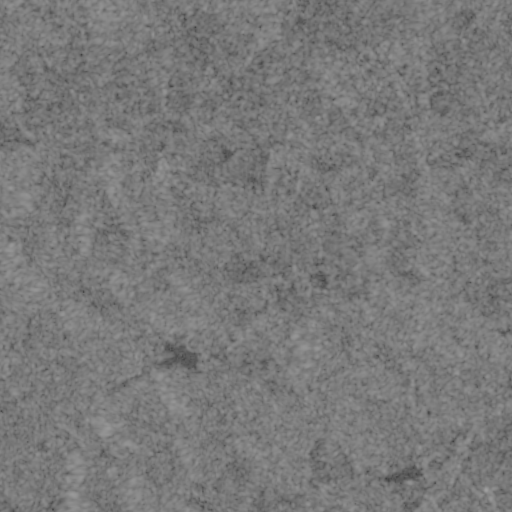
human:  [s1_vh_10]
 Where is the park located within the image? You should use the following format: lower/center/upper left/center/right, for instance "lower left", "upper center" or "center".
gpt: The park is located in the upper center of the image.
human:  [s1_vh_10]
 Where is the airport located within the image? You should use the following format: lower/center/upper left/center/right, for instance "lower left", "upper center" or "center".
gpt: There is no airport in the image.

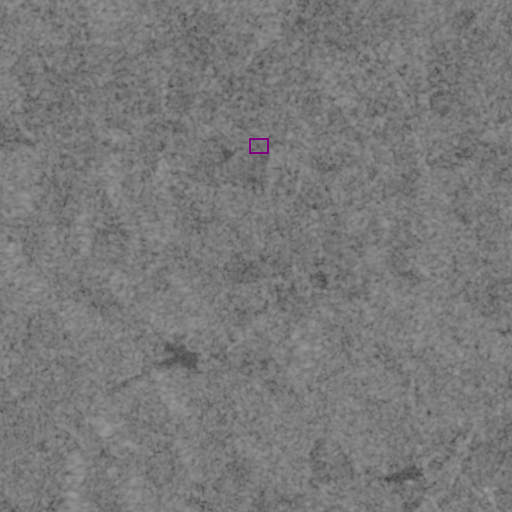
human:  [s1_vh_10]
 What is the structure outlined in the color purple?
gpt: The structure outlined in purple is a park.
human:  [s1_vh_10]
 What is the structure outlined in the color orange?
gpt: There is no orange outline.